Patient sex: M
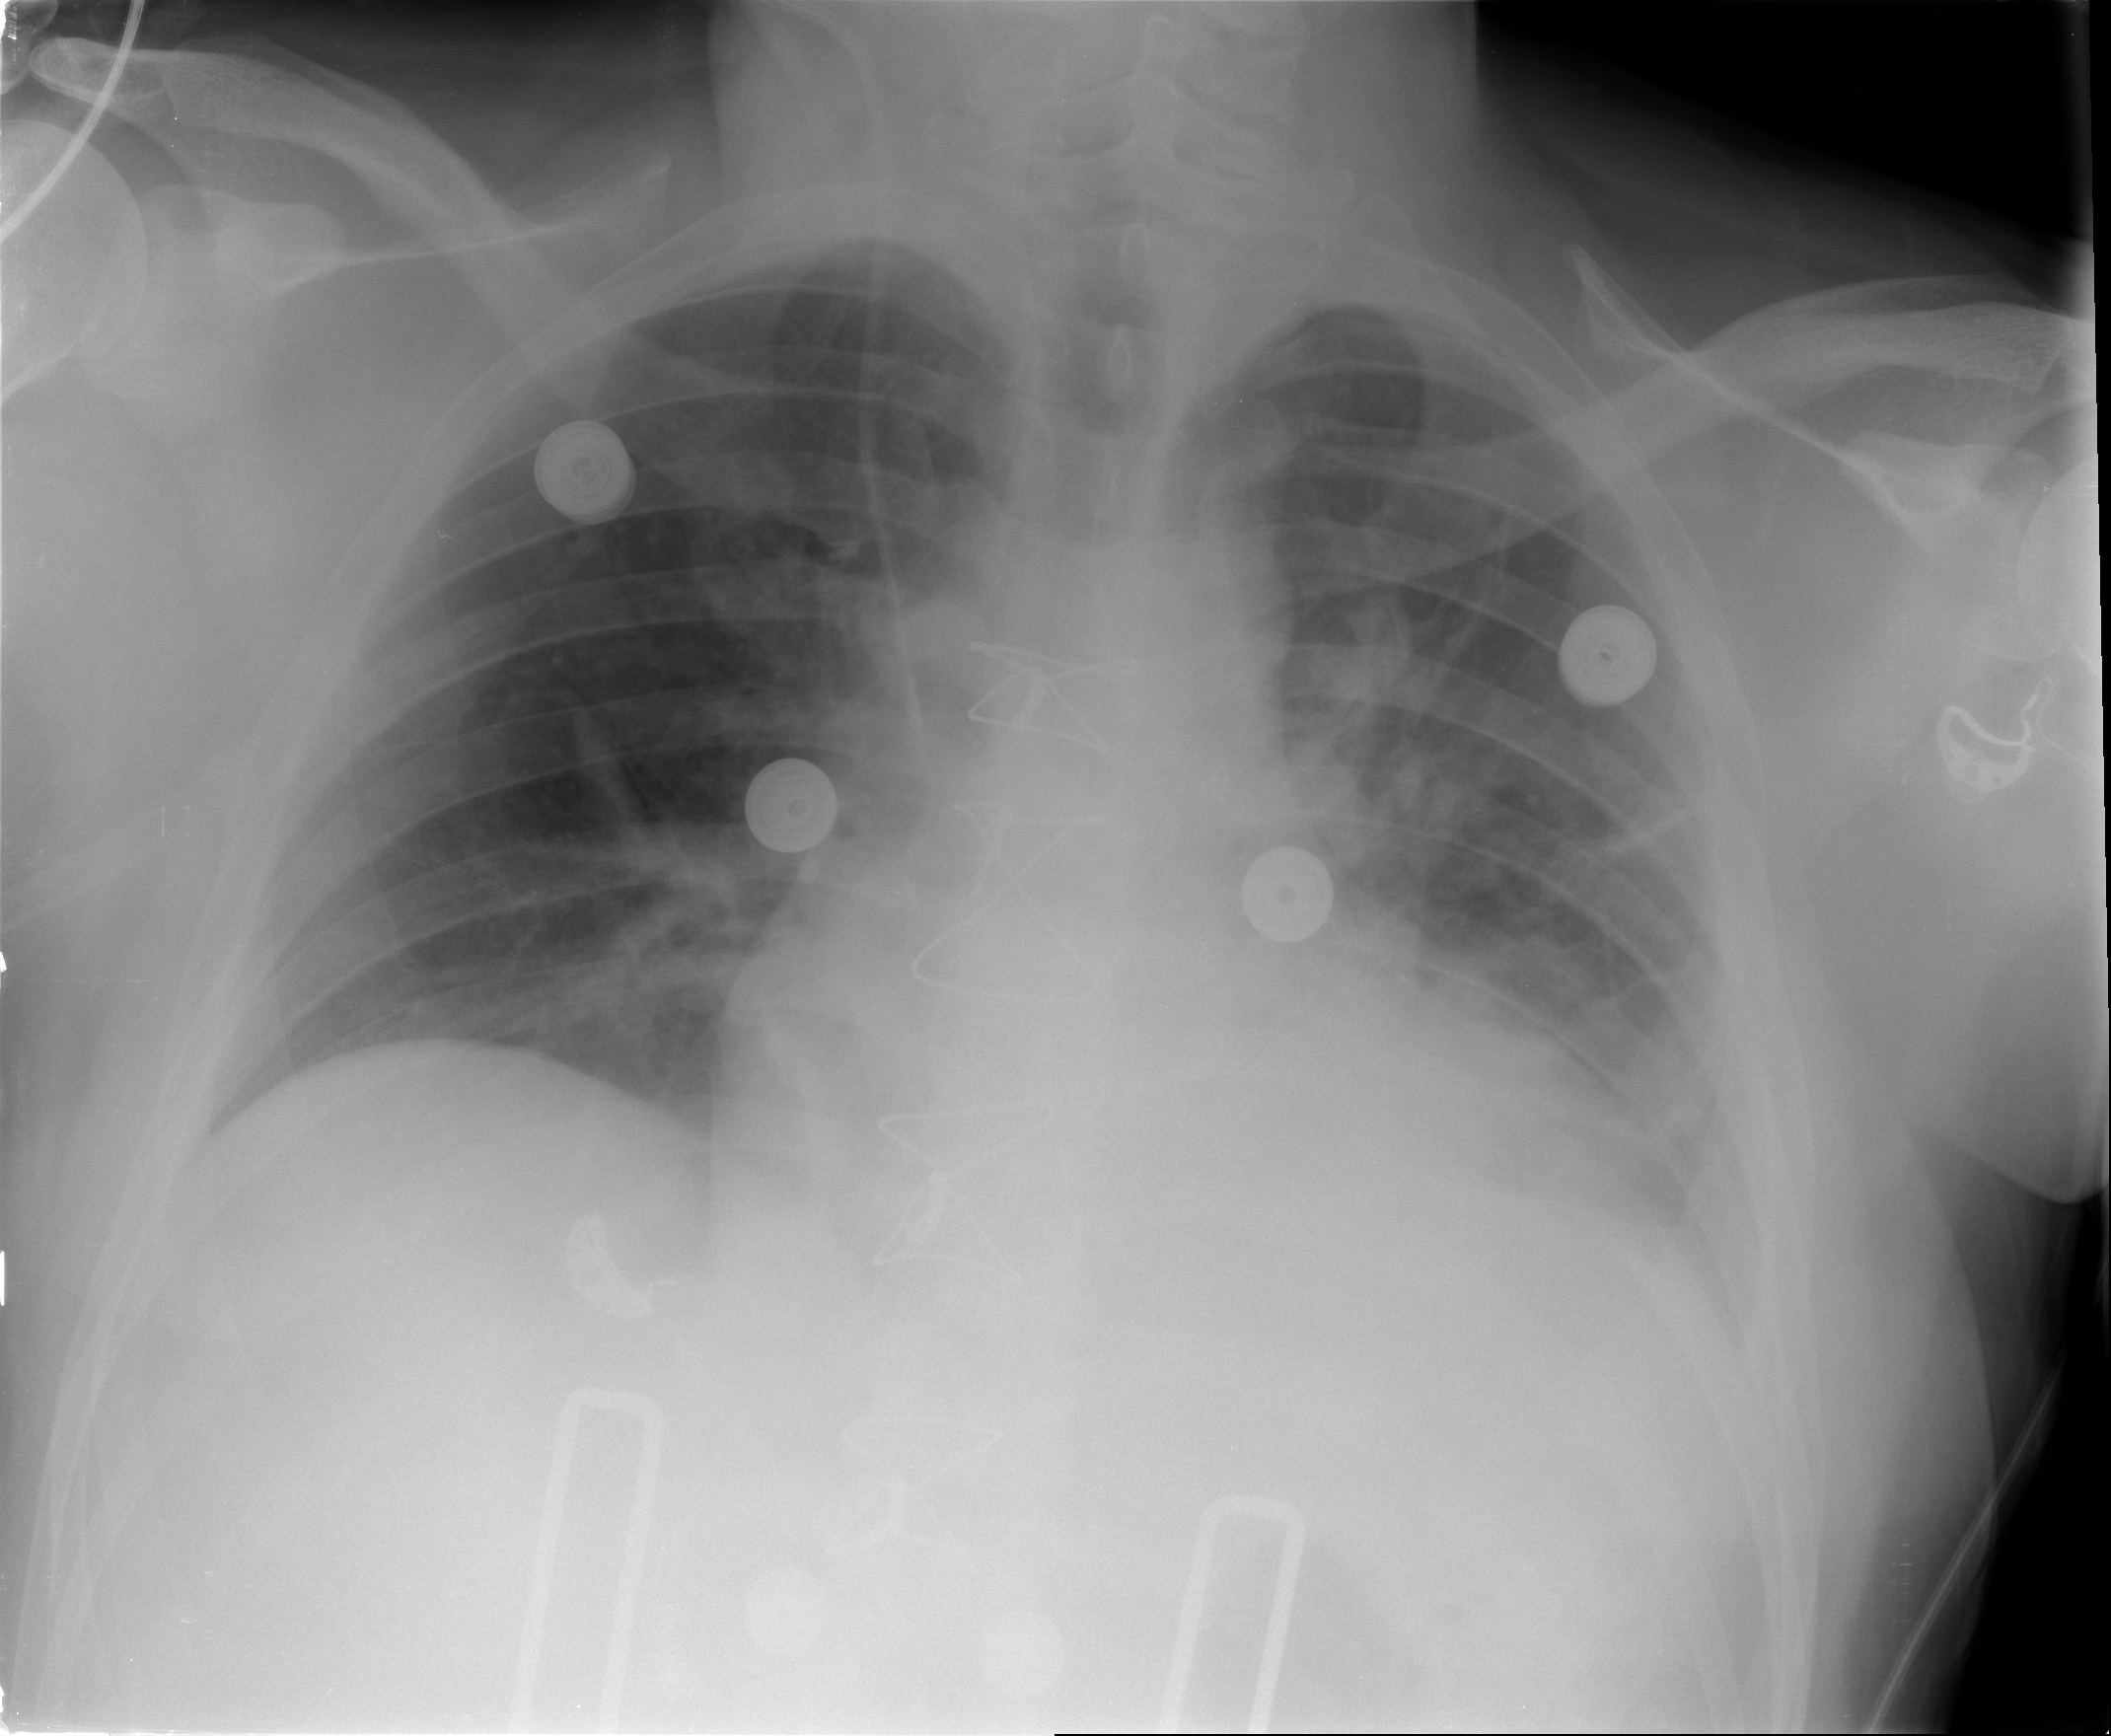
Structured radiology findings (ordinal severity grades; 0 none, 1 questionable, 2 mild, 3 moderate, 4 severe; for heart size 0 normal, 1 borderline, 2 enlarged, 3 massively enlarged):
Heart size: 2
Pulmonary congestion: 2
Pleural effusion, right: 1
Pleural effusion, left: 2
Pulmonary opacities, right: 0
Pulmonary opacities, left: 2
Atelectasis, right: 2
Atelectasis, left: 2